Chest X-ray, AP view. Patient: 72 years old, sex F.
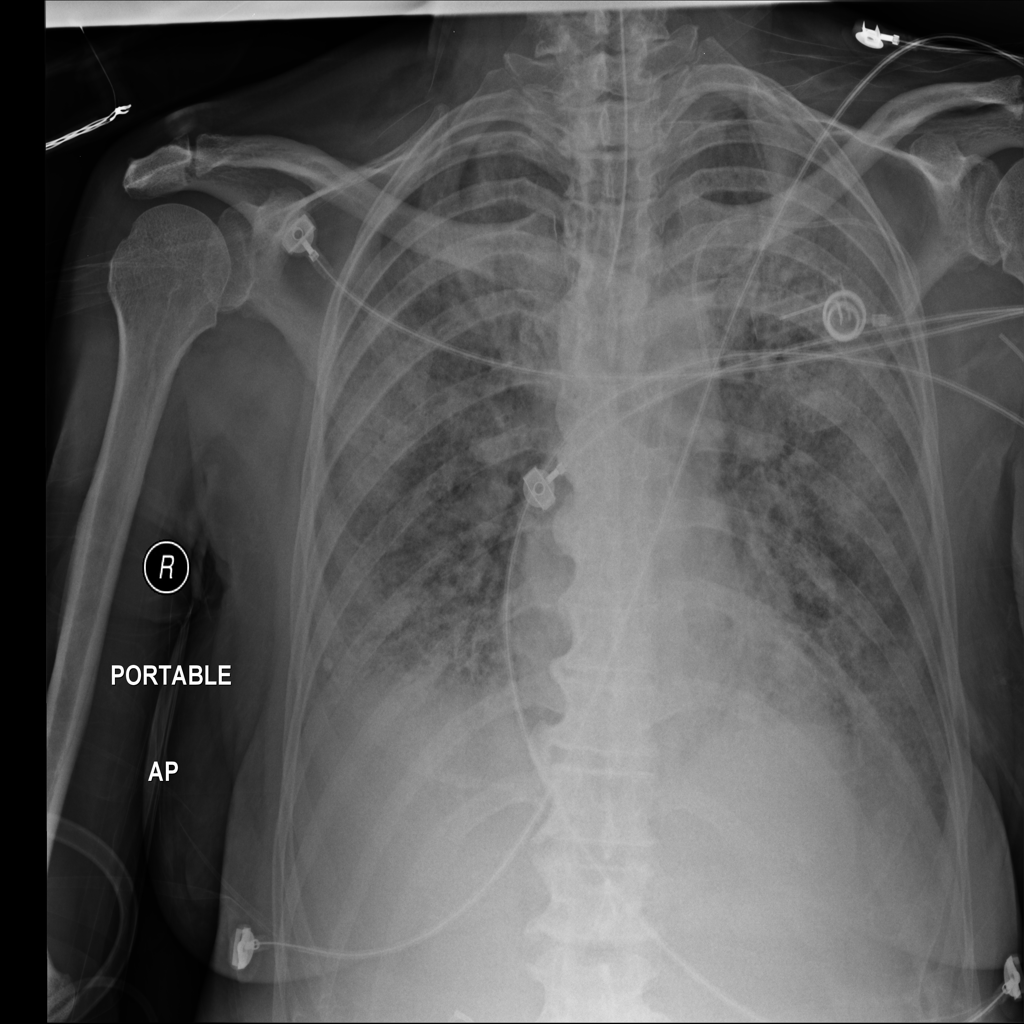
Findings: Infiltration, Nodule